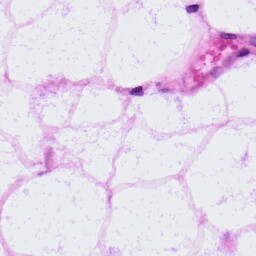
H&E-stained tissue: LymphNode